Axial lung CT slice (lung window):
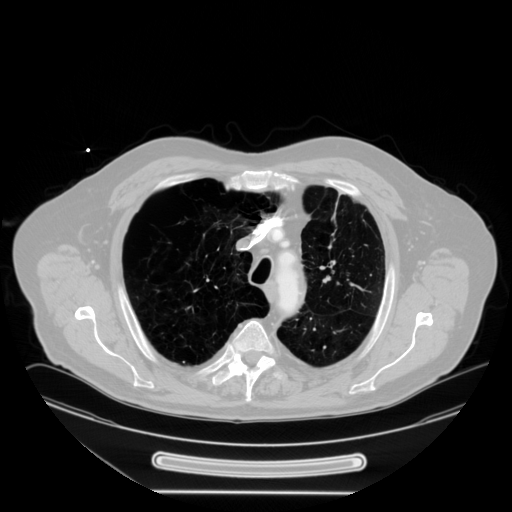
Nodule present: no